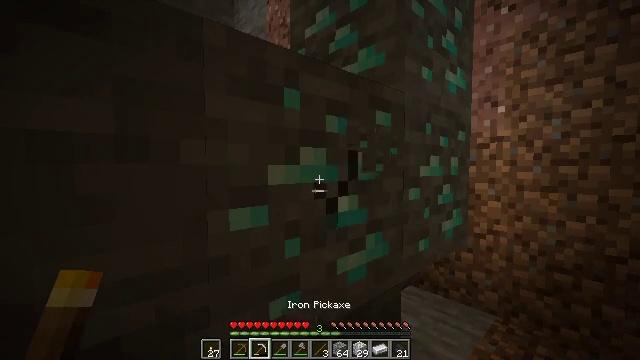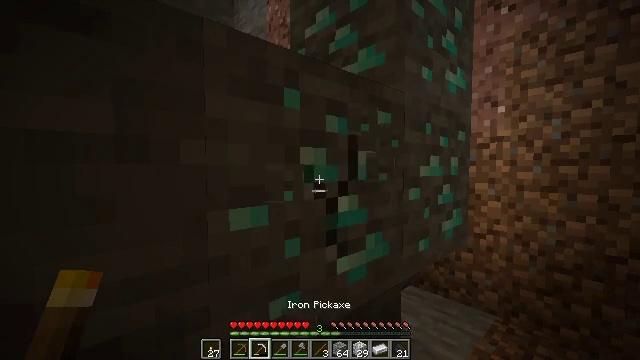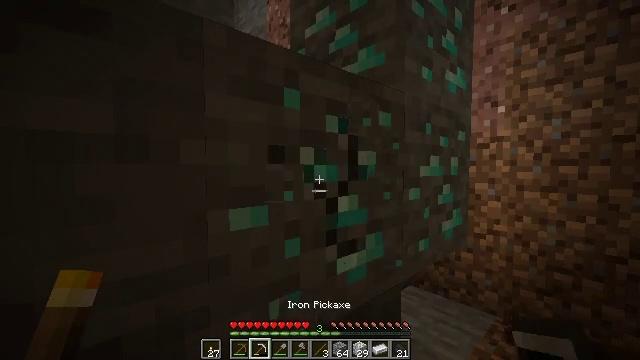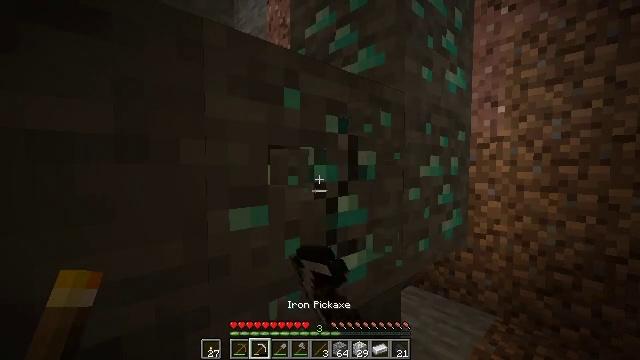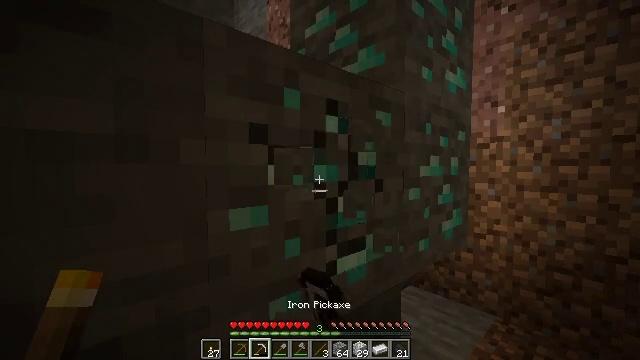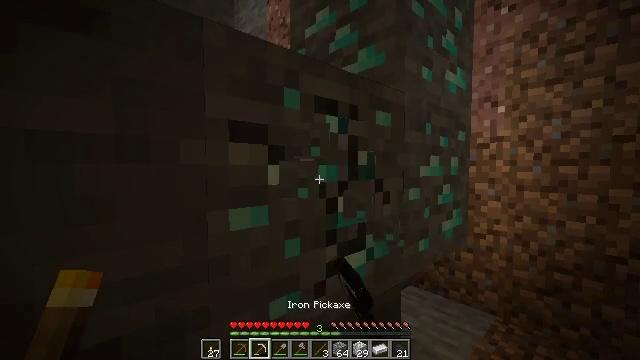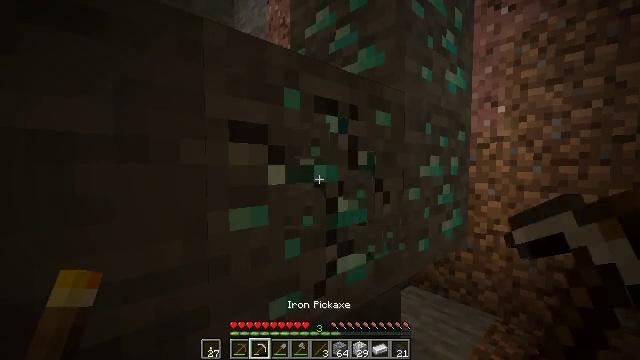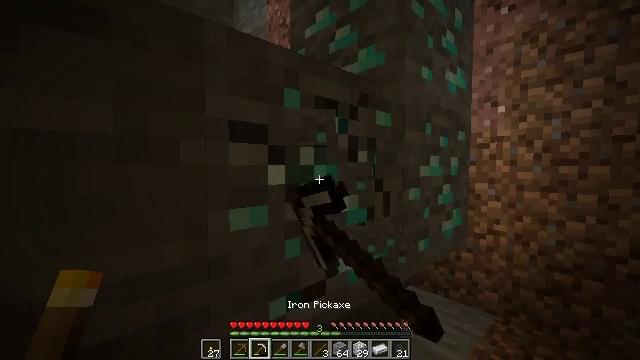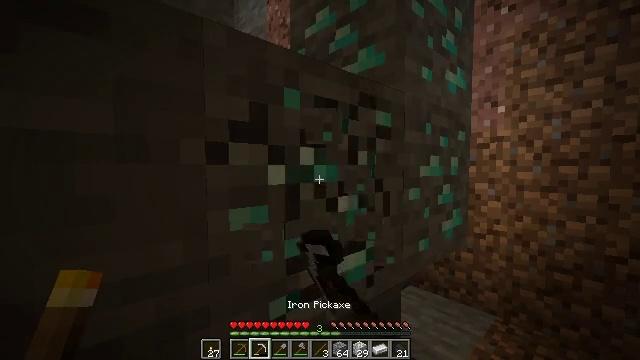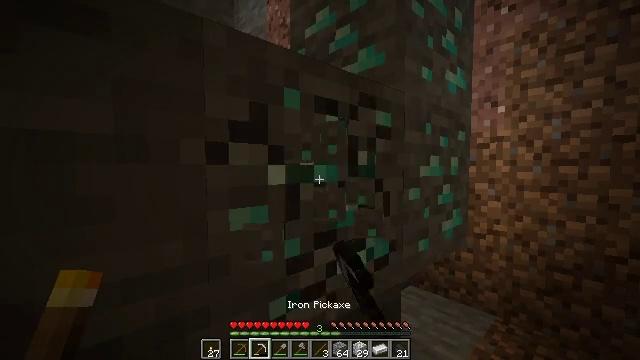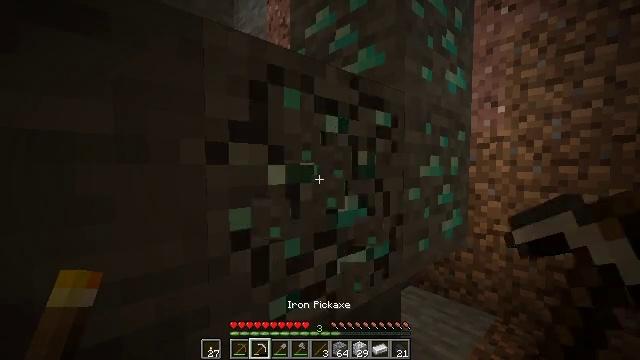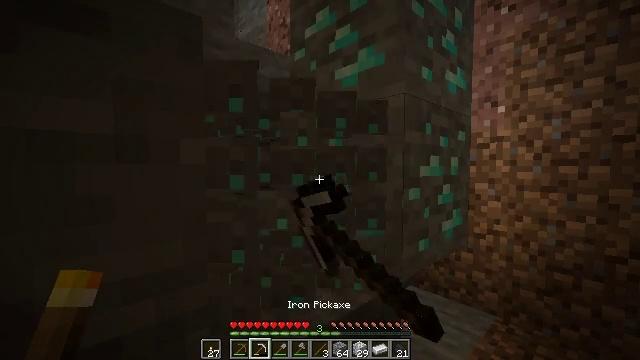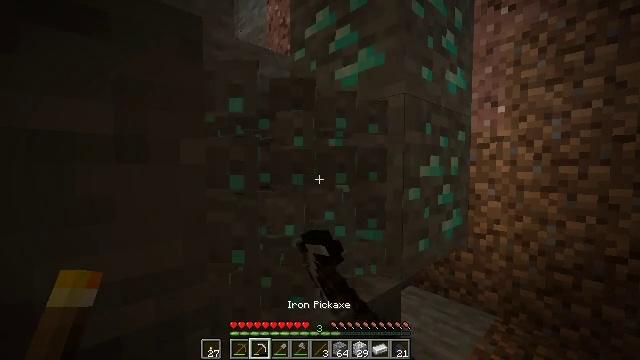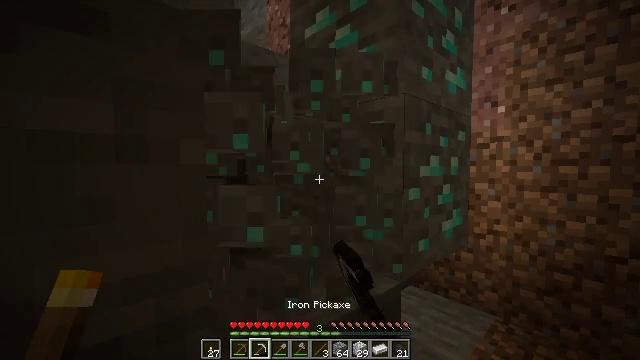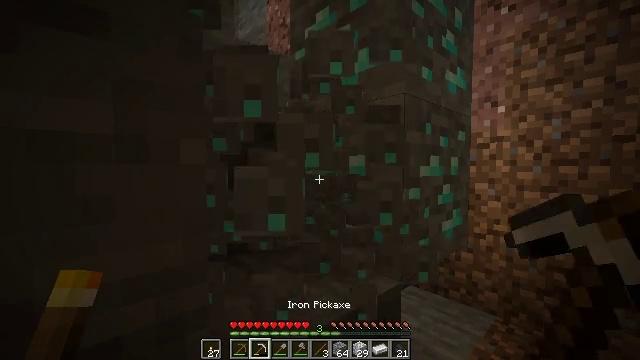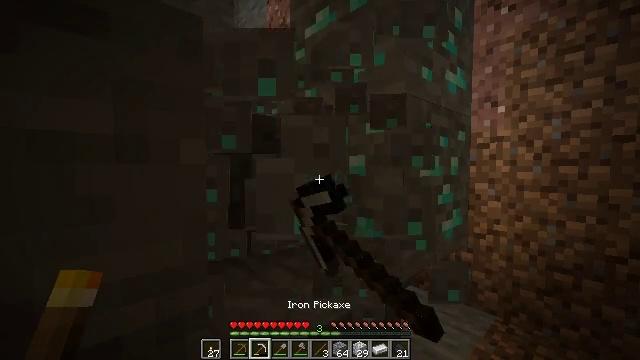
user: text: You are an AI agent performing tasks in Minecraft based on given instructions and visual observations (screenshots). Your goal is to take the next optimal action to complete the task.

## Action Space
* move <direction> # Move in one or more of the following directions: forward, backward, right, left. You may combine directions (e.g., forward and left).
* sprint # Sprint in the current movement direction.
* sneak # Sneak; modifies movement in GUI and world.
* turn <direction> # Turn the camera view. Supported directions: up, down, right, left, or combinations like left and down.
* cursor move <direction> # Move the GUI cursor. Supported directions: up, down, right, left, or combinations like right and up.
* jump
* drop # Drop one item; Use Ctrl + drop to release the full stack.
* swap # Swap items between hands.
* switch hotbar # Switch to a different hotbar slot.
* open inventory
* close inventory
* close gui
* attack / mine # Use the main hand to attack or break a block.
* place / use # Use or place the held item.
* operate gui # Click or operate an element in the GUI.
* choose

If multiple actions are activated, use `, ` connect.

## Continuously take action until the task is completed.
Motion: motion action
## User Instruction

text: Gather dirt.
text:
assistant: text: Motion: attack / mine
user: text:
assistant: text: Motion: attack / mine
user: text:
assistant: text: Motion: attack / mine
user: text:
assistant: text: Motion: attack / mine
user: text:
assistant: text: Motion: attack / mine
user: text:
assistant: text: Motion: attack / mine
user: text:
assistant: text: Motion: attack / mine
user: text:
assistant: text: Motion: attack / mine
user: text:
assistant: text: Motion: attack / mine
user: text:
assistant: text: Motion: attack / mine
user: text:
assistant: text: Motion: attack / mine
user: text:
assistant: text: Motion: attack / mine
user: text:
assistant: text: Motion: attack / mine
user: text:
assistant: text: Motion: attack / mine
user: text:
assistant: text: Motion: attack / mine
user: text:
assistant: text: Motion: attack / mine
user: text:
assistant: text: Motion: move right, attack / mine
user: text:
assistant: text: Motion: move right, attack / mine
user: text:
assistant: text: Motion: move right, turn left, attack / mine
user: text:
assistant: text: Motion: move right, turn left, attack / mine
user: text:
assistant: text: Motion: move right, turn left, attack / mine
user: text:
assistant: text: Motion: turn left, attack / mine
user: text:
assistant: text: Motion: attack / mine
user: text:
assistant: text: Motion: attack / mine
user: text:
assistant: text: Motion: turn left, attack / mine
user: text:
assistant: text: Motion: turn left, attack / mine
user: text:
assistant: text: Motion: attack / mine
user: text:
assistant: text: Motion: turn left, attack / mine
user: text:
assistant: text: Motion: attack / mine
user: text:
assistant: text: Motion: attack / mine